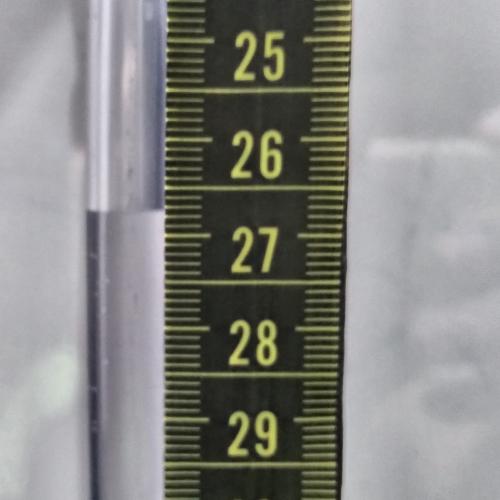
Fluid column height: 26.7 cm